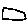
Label: square